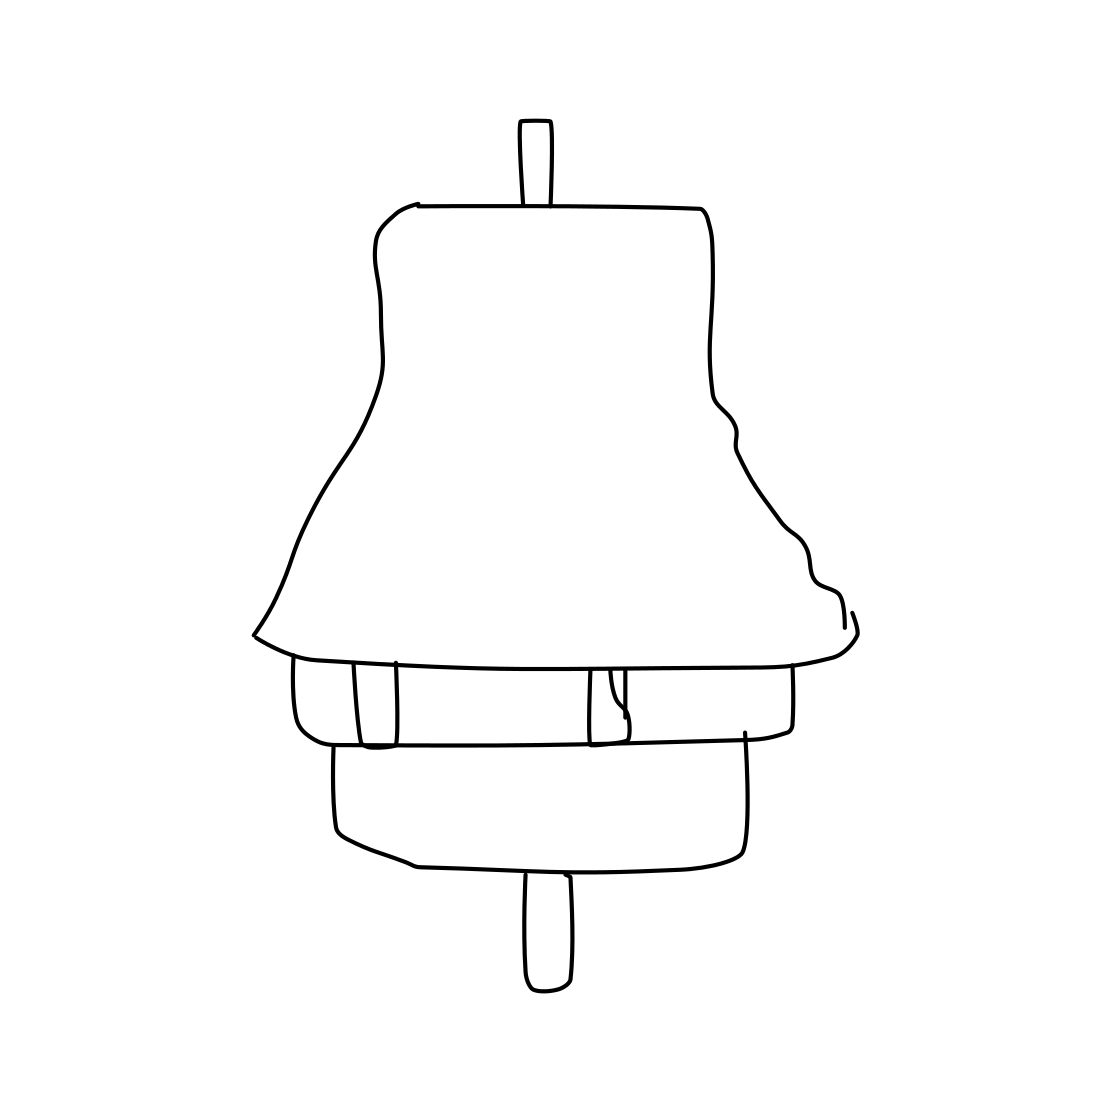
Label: chandelier